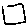
Label: square